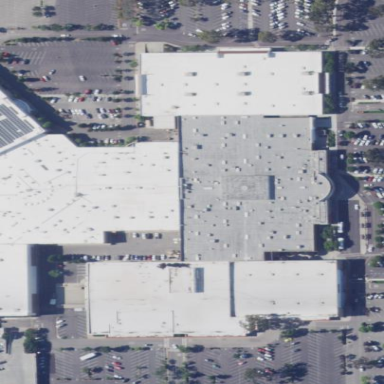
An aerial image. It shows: Mall building.